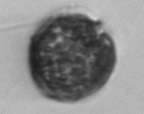
Label: Alexandrium_catenella